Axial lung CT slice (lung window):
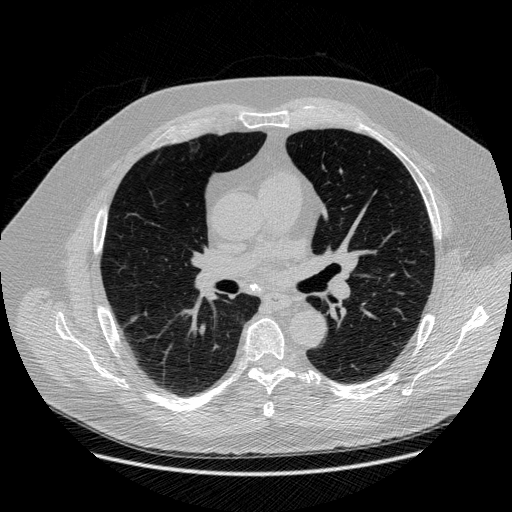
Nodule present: yes
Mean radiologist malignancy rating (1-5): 3.25